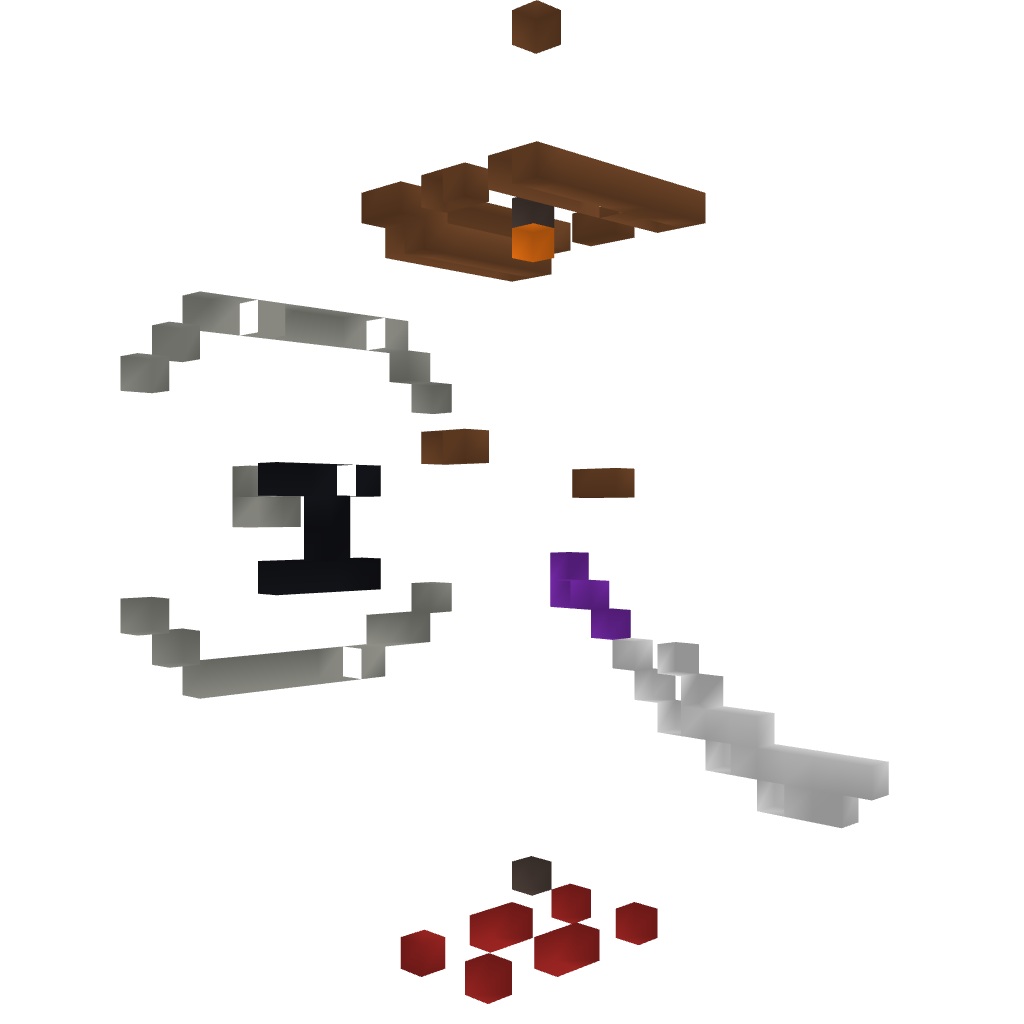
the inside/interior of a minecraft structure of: Assyrian Statue